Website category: auto
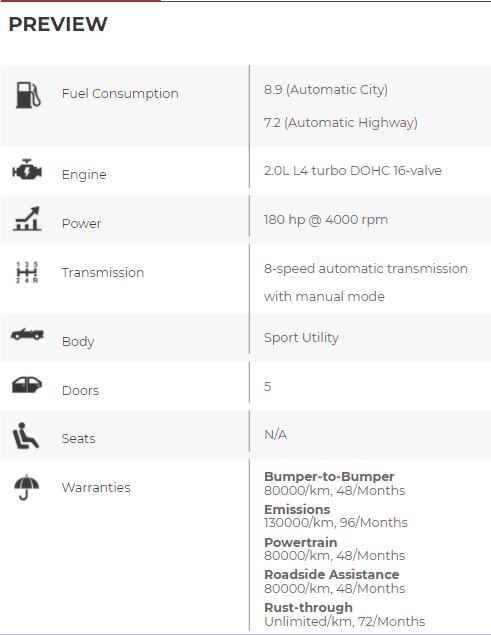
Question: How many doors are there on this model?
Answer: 5

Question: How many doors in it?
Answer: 5

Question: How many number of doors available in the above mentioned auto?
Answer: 5

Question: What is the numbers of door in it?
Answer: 5

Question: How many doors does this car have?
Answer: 5

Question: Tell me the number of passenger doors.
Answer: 5

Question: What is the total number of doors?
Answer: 5

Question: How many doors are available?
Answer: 5

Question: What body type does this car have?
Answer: Sport Utility

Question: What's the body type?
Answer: Sport Utility

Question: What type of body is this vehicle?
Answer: Sport Utility

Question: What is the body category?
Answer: Sport Utility

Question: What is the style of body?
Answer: Sport Utility

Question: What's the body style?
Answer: Sport Utility

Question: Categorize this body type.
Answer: Sport Utility

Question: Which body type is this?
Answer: Sport Utility

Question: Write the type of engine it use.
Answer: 2.0L L4 turbo DOHC 16-valve

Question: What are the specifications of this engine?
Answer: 2.0L L4 turbo DOHC 16-valve

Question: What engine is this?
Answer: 2.0L L4 turbo DOHC 16-valve

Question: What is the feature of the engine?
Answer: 2.0L L4 turbo DOHC 16-valve

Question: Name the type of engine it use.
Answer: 2.0L L4 turbo DOHC 16-valve

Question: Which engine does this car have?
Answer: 2.0L L4 turbo DOHC 16-valve

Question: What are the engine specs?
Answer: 2.0L L4 turbo DOHC 16-valve

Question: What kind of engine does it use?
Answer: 2.0L L4 turbo DOHC 16-valve

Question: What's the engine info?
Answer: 2.0L L4 turbo DOHC 16-valve

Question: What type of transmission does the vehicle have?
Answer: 8-speed automatic transmission with manual mode

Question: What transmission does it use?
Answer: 8-speed automatic transmission with manual mode

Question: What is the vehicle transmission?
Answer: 8-speed automatic transmission with manual mode

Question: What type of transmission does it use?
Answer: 8-speed automatic transmission with manual mode

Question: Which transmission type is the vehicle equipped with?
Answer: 8-speed automatic transmission with manual mode

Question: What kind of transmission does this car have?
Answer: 8-speed automatic transmission with manual mode

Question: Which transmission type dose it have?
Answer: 8-speed automatic transmission with manual mode

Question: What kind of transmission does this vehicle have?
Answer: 8-speed automatic transmission with manual mode

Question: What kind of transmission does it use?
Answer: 8-speed automatic transmission with manual mode

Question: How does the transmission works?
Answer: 8-speed automatic transmission with manual mode

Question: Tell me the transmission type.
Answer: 8-speed automatic transmission with manual mode

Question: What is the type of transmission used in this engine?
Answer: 8-speed automatic transmission with manual mode

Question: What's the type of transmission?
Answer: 8-speed automatic transmission with manual mode

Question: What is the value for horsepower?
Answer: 180 hp @ 4000 rpm

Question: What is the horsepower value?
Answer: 180 hp @ 4000 rpm

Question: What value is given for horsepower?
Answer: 180 hp @ 4000 rpm

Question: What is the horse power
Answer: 180 hp @ 4000 rpm

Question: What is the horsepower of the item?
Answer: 180 hp @ 4000 rpm

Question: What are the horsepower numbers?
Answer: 180 hp @ 4000 rpm

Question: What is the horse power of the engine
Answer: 180 hp @ 4000 rpm

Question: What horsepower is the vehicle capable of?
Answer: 180 hp @ 4000 rpm

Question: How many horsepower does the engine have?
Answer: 180 hp @ 4000 rpm

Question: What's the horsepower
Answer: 180 hp @ 4000 rpm

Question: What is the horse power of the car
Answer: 180 hp @ 4000 rpm

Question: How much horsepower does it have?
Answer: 180 hp @ 4000 rpm

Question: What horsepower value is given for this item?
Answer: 180 hp @ 4000 rpm

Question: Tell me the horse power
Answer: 180 hp @ 4000 rpm

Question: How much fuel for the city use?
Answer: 8.9 (Automatic City)

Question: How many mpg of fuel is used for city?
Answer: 8.9 (Automatic City)

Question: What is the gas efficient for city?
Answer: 8.9 (Automatic City)

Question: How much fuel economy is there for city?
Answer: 8.9 (Automatic City)

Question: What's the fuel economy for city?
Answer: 8.9 (Automatic City)

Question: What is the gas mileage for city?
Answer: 8.9 (Automatic City)

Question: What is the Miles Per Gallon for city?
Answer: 8.9 (Automatic City)

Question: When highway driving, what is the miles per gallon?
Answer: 7.2 (Automatic Highway)

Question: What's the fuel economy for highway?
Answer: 7.2 (Automatic Highway)

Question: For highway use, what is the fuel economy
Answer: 7.2 (Automatic Highway)

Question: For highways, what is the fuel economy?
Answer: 7.2 (Automatic Highway)

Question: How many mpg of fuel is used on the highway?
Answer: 7.2 (Automatic Highway)